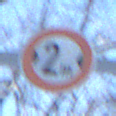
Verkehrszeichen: TatsaechlicheBreite2
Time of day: MorningAfternoon
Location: Outdoor (Nature)
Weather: Clear
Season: Winter
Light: Natural